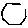
Label: hexagon